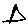
Label: triangle